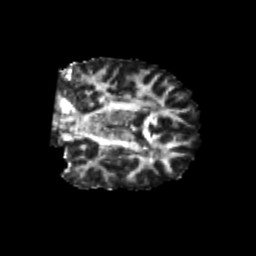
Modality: FA
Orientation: coronal
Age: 24
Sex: male
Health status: healthy
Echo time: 0.074 s